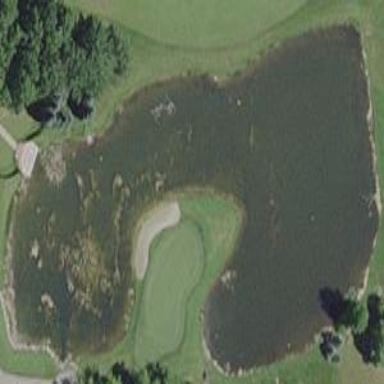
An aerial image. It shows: Pond serving as water hazard on golf course.